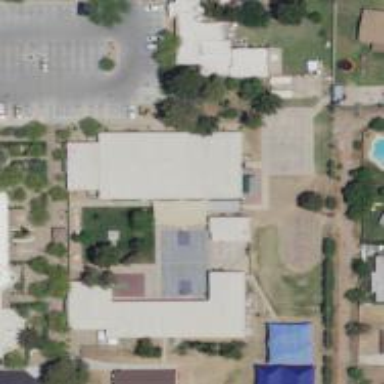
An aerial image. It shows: School.